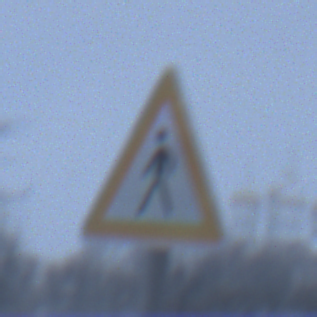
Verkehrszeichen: FussgaengerRechts
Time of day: Midday
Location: Outdoor (Nature)
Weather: Overcast
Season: Winter
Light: Natural